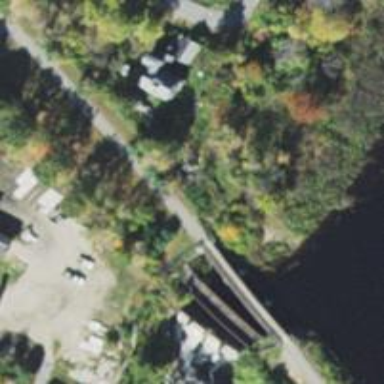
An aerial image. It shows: Cycleway passing over abandoned railway bridge.